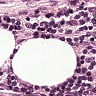
Metastatic tissue present: no